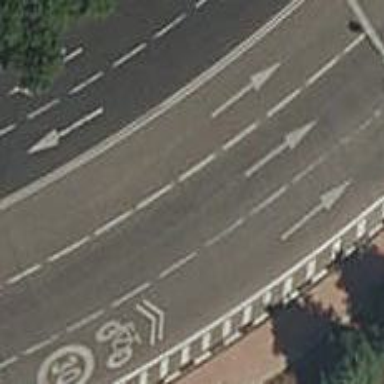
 featuring shared lane for cyclists on the left side."